Question: I've just spent the last few weeks learning how to properly design a layout. I basically thought I had everything perfect with my website layout and was ready to go about transferring the coding to Wordpress... and then I accidentally resized my web browser and discovered that all of my 'div' layers were overlapping each other.
Here's what it looks like:

Basically it looks as though it's mainly my center content 'div' that is being squeezed out, as well as my header image and navigation witch are in the same top 'div'. My footer is also squeezed down as well. I've searched the internet for a solution to this problem and can't seem to find a thing.
How do I fix it so that my 'div's stay in place when the browser is resized?
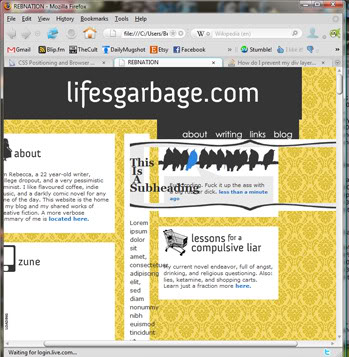
Answer: I figured it out. Turns out that the width of my center content margin was dictated by margins instead of just a direct width (ie. 500px). So whenever the page was resized, the margins on the sides of the browser tried to stay as they were, thus making the entire column smaller. I just had to get rid of the margins and specify where I wanted the column to sit on the page and just justify a width for it.